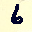
Label: 6